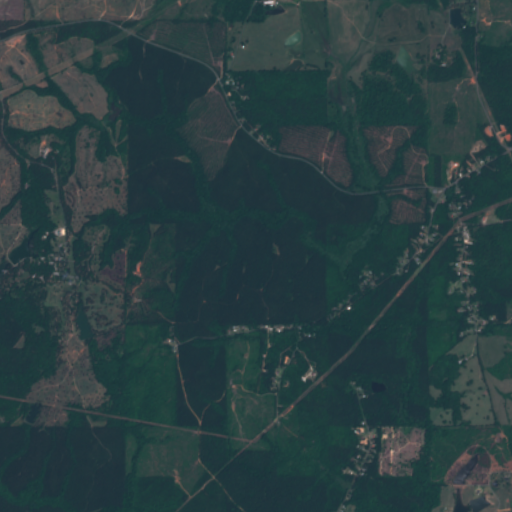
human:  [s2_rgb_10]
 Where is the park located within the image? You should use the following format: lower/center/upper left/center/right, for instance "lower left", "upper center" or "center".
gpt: The park is located in the lower left of the image.
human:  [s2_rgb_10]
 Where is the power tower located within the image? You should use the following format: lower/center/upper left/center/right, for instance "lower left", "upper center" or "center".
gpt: There is no power tower in the image.